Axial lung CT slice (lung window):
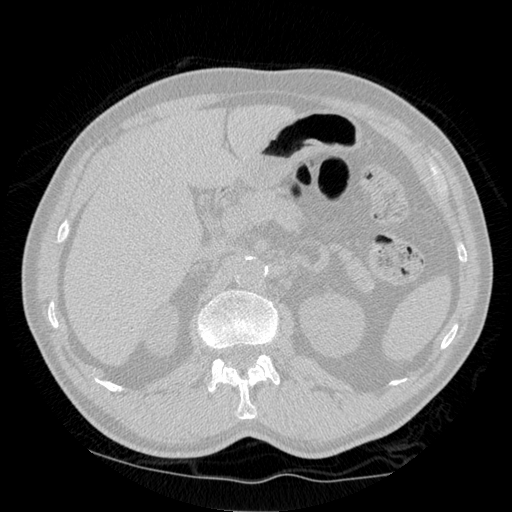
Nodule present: no